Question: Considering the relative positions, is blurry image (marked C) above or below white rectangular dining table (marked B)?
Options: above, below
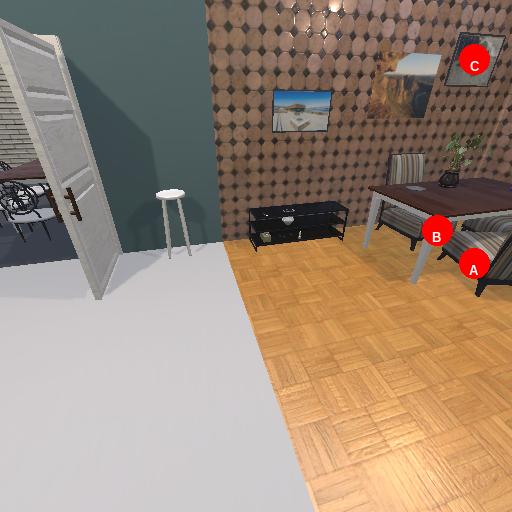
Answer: above